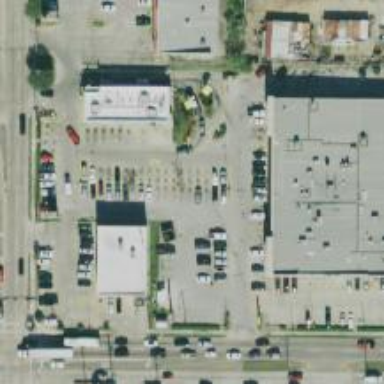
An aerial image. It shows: Parking space.